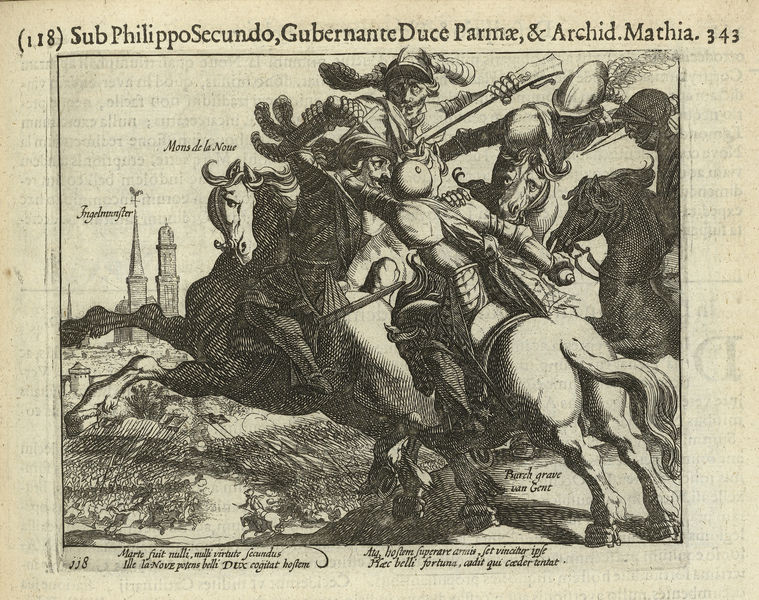
Titel: François de la Noue gevangen tijdens de slag bij Ingelmunster
Künstler: Simon Frisius
Standort: Amsterdam
Institution: Rijksmuseum
Schlagwörter: angriff, kampf, kämpfer, mann, weiß, stadt, grau, männer, schwarz, zeichnung, gebäude, wiese, feld, kirche, pferde, reiter, turm, hufe, schwanz, schweif, sprung, schrift, vergilbt, französisch, schlacht, soldaten, burg, türme, druck, schraffur, stich, schwert, text, waffen, zeitung, waffe, helm, ritter, armee, heer, rüstung, schimmel, buchseite, gewehr, schlachtross, galopp, latein, büchse, rieter, philippo, sub, 118, 343, heer reiter